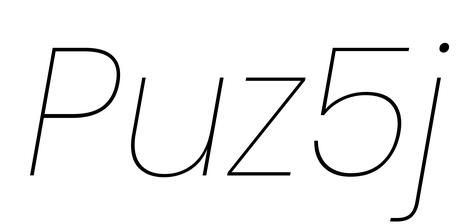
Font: Poppins-ThinItalic